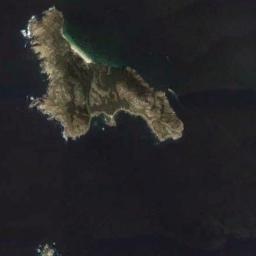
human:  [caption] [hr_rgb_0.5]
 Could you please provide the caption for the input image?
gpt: The island without vegetation is surrounded by deep blue waters .

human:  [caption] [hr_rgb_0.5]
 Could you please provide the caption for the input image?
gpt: The land on the island is uneven .

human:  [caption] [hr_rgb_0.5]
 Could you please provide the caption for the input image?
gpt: The irregularly shaped green island is surrounded by blue sea water with mountains with green vegetation .

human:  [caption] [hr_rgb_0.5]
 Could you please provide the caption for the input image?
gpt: The brown island is on a deep blue sea .

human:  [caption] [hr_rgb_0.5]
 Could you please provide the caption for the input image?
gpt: The island in the picture is green .